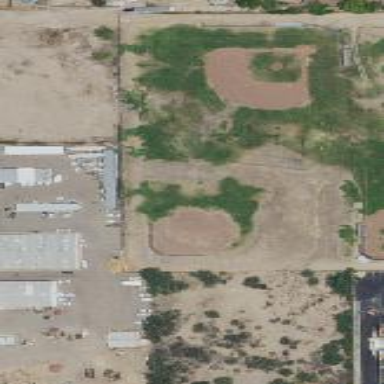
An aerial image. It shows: Baseball pitch for leisure land.